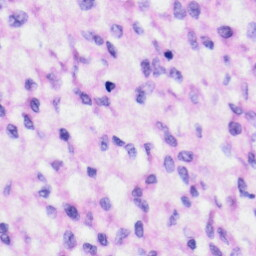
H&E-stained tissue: Liver